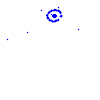
Particle: kaon